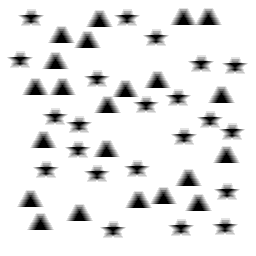
Squares: 0
Triangles: 22
Stars: 22
Total shapes: 44